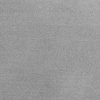
Atmospheric dust classification: dusty